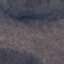
Label: HerbaceousVegetation